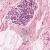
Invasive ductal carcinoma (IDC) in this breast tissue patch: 0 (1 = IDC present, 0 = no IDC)